Aerial crown-view tile of a tropical tree (Barro Colorado Island, Panama), acquired 20250217:
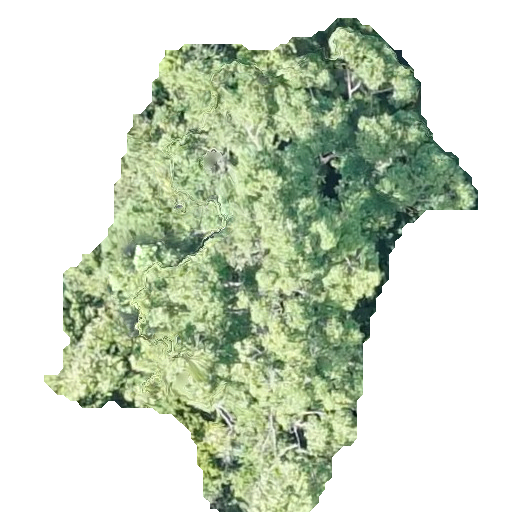
Species: Ocotea leptobotra
GBIF accepted scientific name: Ocotea leptobotra
Crown area: 184.923 m²